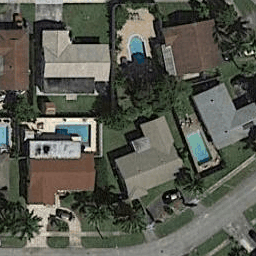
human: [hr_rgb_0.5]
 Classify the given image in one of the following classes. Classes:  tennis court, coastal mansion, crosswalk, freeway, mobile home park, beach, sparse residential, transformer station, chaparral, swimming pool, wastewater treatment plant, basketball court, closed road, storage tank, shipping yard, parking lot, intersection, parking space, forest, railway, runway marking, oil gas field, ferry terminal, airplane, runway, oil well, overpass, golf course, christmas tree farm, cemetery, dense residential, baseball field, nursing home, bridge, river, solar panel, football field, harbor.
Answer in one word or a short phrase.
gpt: dense residential